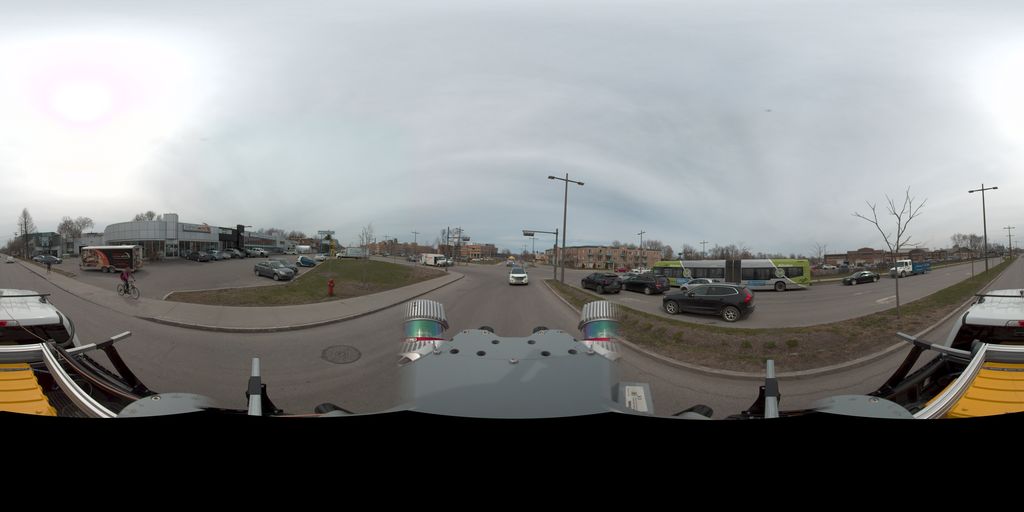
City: quebec_city